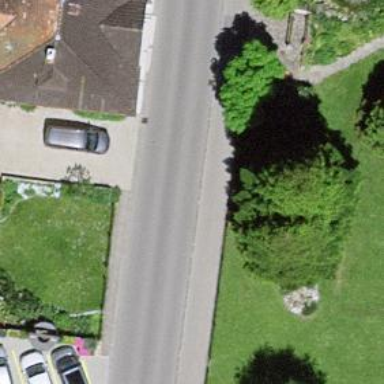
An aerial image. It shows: Kerb barrier.